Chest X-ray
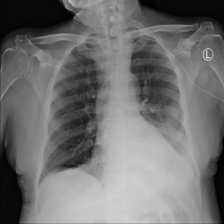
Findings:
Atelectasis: negative
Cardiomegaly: negative
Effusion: negative
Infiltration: negative
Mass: negative
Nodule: negative
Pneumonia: negative
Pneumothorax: negative
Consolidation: positive
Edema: negative
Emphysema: negative
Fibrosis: negative
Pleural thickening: negative
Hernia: negative